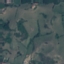
Land use / land cover: Pasture